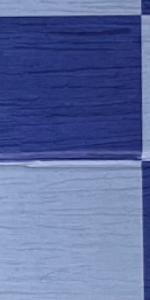
Label: Empty